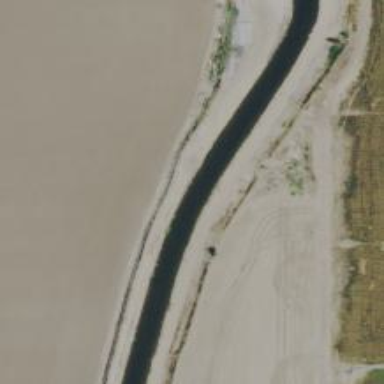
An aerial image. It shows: Canal.